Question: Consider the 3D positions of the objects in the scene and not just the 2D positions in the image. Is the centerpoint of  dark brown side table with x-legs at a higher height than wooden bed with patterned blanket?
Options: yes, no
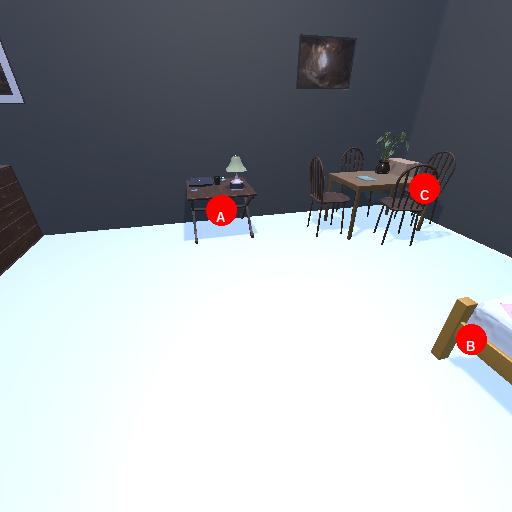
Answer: yes